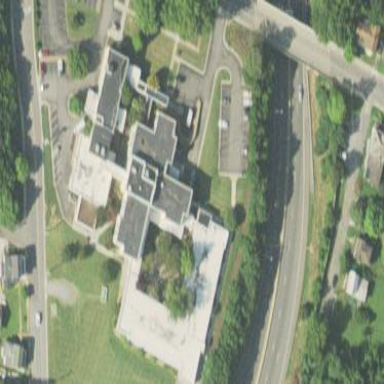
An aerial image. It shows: Building.